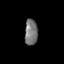
Tissue: prostate
Cell type: Epithelial cells
Senescence score: 0.356
Nuclear area (px): 331
Mean DAPI intensity: 117.792